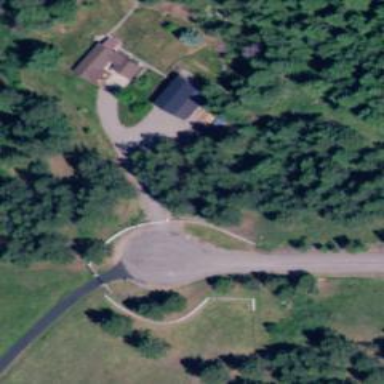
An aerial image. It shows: Turning circle on the road.